Field crop: maize
Growth stage: 2
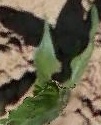
Species: maize